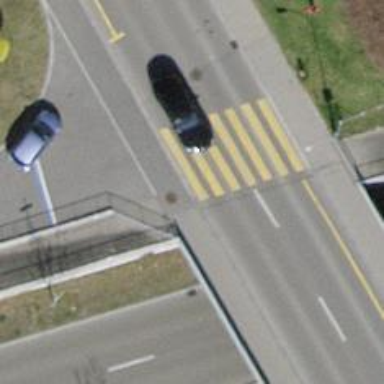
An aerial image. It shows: Uncontrolled footway crossing with markings.